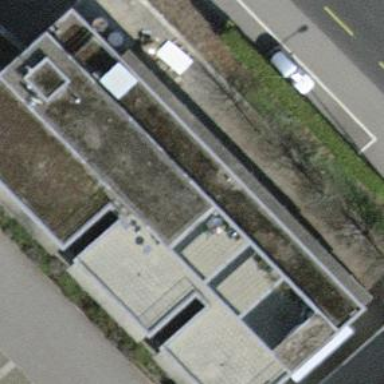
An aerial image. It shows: Building with flat roof.